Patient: sex F, age 40
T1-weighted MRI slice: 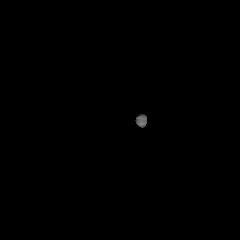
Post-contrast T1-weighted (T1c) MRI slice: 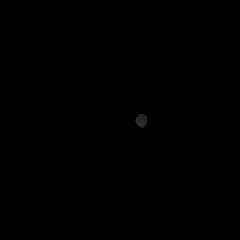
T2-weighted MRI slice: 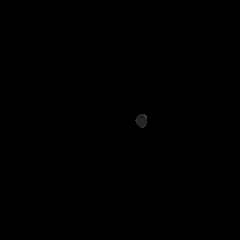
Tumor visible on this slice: no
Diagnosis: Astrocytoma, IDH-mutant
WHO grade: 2